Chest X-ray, AP view. Patient: 29 years old, sex F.
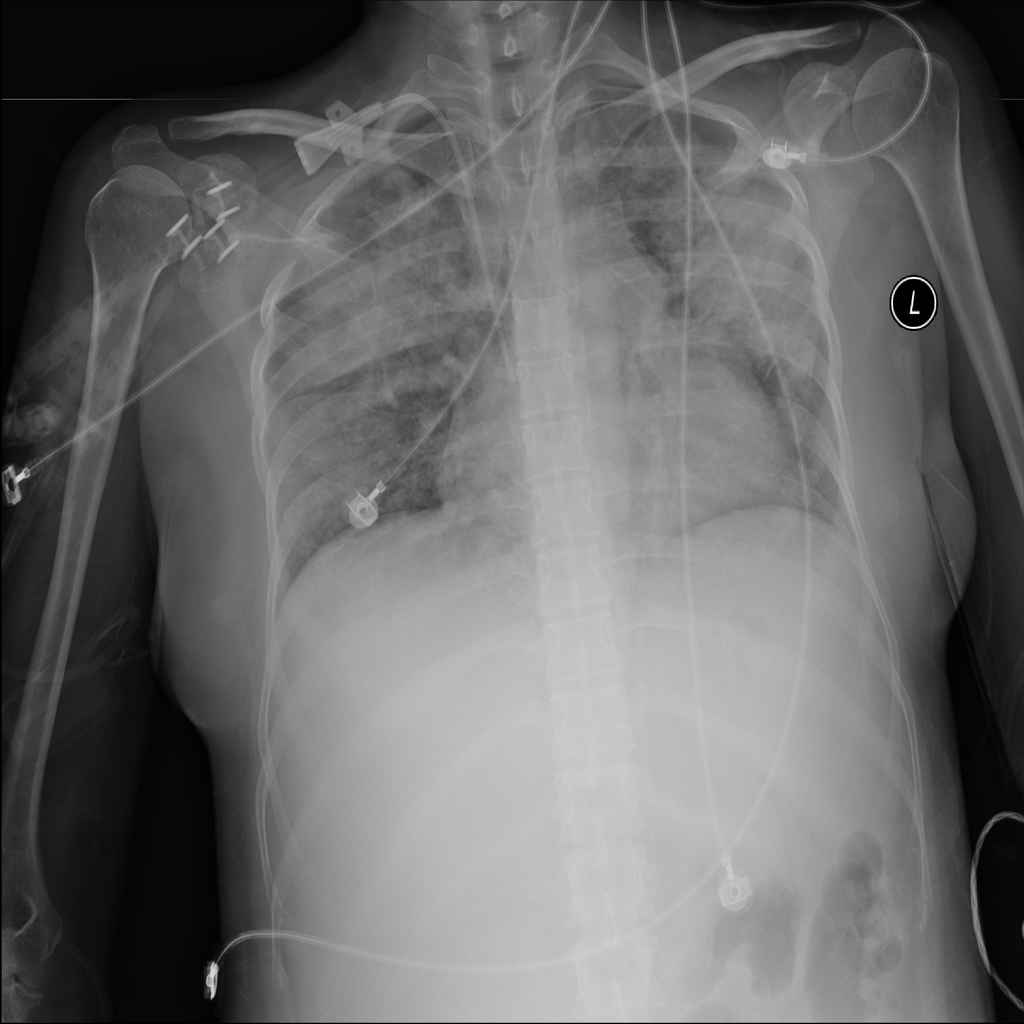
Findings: No Finding